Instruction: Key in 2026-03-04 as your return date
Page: home
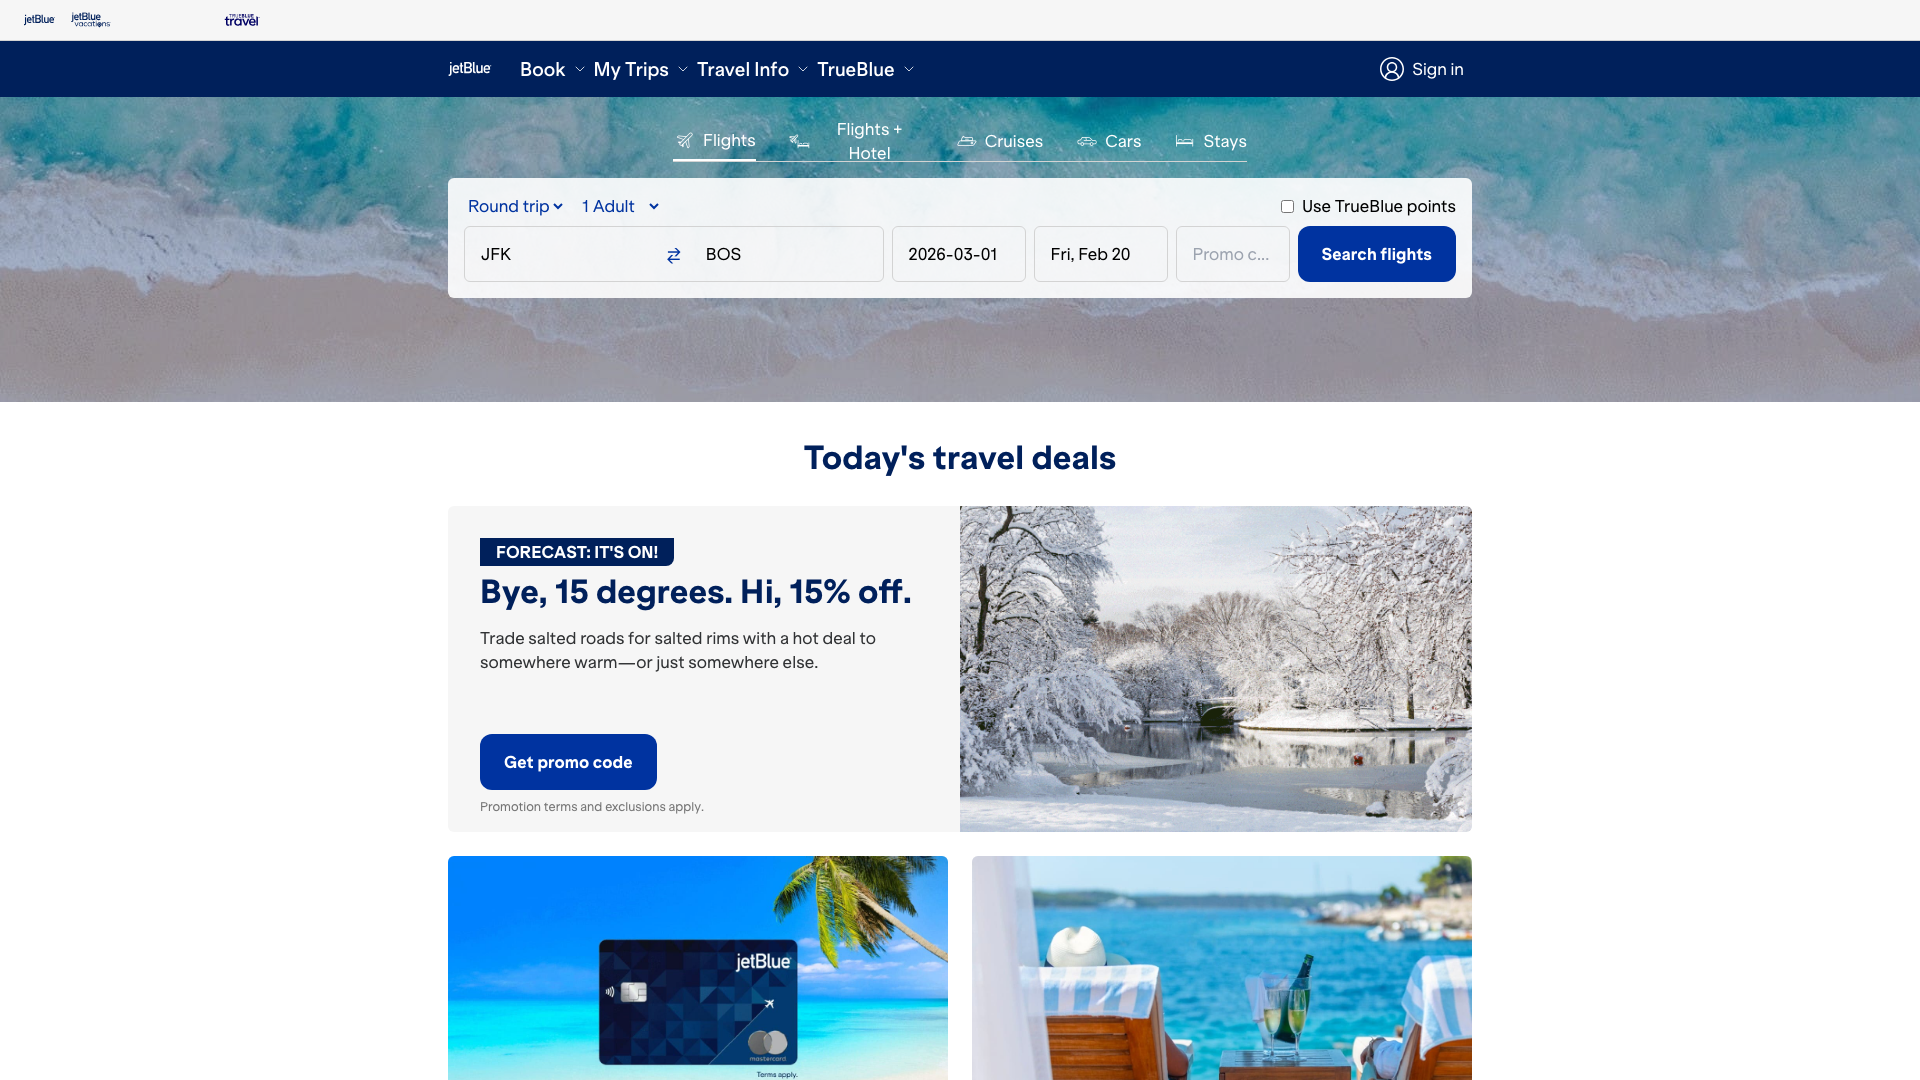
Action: type